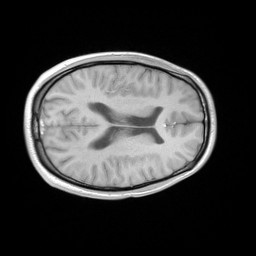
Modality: FLASH
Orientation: axial
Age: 21
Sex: male
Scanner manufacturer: siemens
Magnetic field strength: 3 T
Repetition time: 0.245 s
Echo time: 0.0026 s